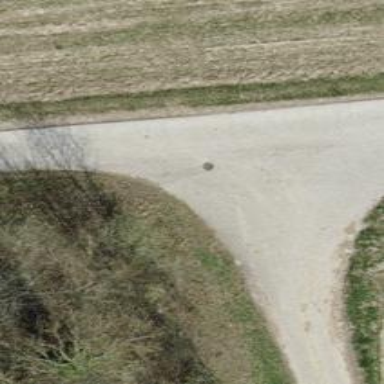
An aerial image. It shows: Well-maintained track road of grade 1.